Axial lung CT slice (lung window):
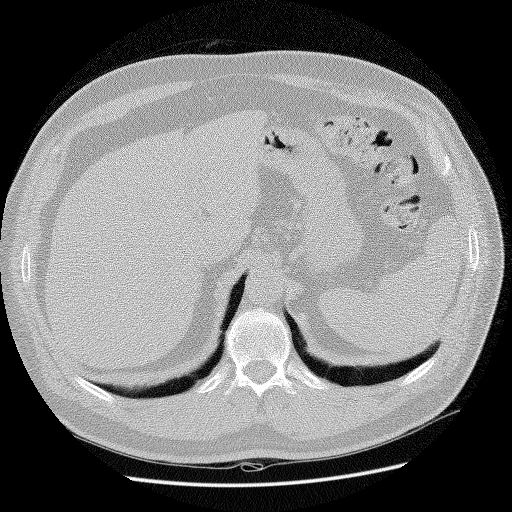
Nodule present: no